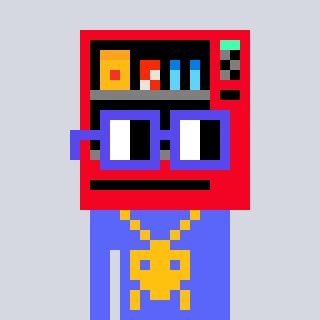
a pixel art character with square blue glasses, a vending machine-shaped head and a purple-colored body on a cool background